Question: I'm a beginner in Django and I have an issue when I try to import my own module in views.py. I'm actually using Pycharm IDE. You will see below the structure of my project I want to use some class which are in IOCVisualizeEntities project in views.py. I read that I must declare the IOCVisualizeEntities application in INSTALLED_APPS (in settings.py) like this:
'''
INSTALLED_APPS = [
'IOCVIsualizeView.apps.IocvisualizeviewConfig',
'IOCVIsualizeEntities',
...
]
'''
but I have the error 'No module named 'IOCVIsualizeEntities' where I run the server.
Thanks for your help,

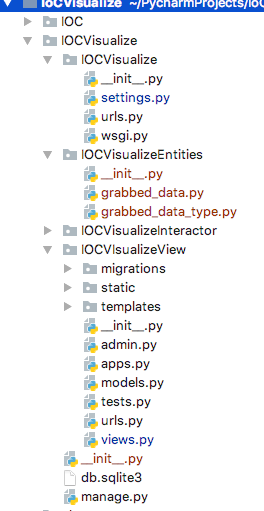
Answer: Based on your screenshot, the module's name is 'IOCVisualizeEntities', but you have 'IOCVIsualizeEntities' in the quoted snippet (i.e. a difference in character case).